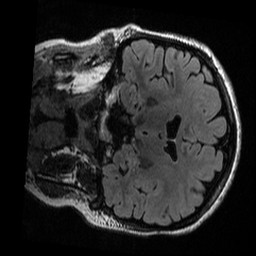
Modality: T2w
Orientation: coronal
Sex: female
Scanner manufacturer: ge
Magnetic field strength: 3 T
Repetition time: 6 s
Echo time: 0.1256 s